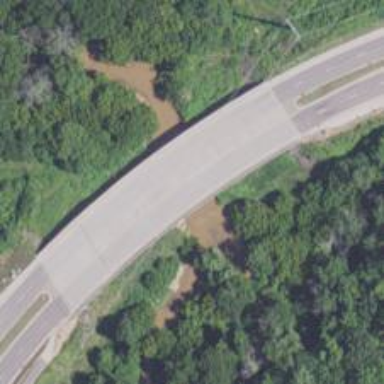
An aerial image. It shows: Secondary road with bridge.